Interaction volume radius: 10 \u00c5
Interaction volume height: 30 \u00c5
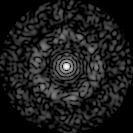
Disorder parameter: 0.842